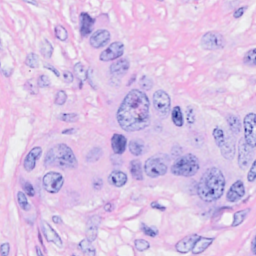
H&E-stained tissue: Breast